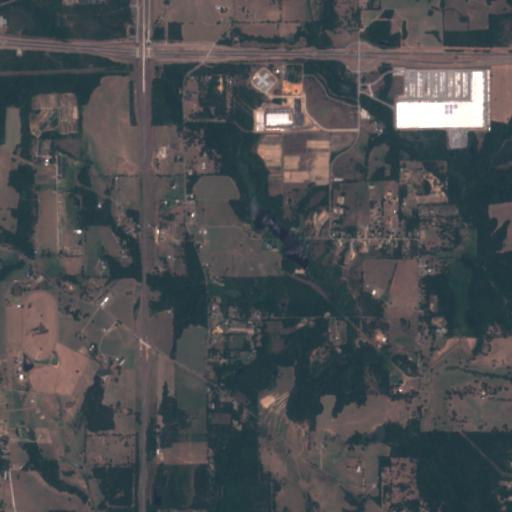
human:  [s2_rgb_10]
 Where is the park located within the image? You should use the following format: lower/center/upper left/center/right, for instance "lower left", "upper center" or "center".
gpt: The park is located in the upper left of the image.
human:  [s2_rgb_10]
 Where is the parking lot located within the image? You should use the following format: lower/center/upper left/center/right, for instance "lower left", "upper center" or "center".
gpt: The parking lot is located in the upper right of the image.
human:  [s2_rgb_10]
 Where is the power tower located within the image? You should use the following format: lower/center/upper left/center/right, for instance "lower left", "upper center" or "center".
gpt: The power tower is located in the upper left of the image.
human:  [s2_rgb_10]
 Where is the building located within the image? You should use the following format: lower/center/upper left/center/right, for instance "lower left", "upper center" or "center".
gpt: The building is located in the upper of the image.
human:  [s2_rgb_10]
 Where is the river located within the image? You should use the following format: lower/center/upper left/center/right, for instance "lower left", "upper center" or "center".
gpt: The river is located in the left of the image.
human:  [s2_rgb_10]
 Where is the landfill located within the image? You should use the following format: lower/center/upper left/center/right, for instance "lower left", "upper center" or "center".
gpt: There is no landfill in the image.